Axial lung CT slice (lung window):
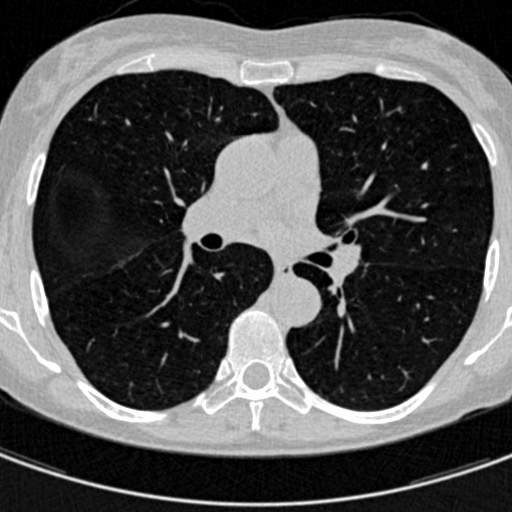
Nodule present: no